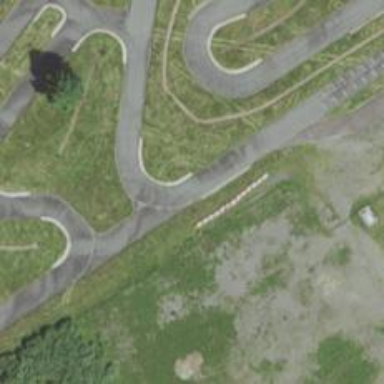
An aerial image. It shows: Asphalt raceway.